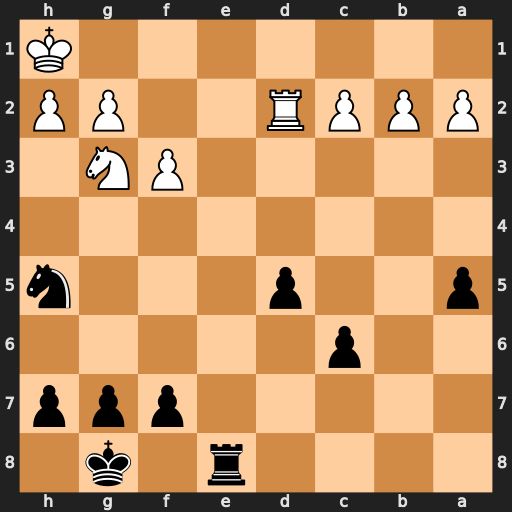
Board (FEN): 4r1k1/5ppp/2p5/p2p3n/8/5PN1/PPPR2PP/7K
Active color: b
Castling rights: -
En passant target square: -
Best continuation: Re1+ Nf1 Rxf1#